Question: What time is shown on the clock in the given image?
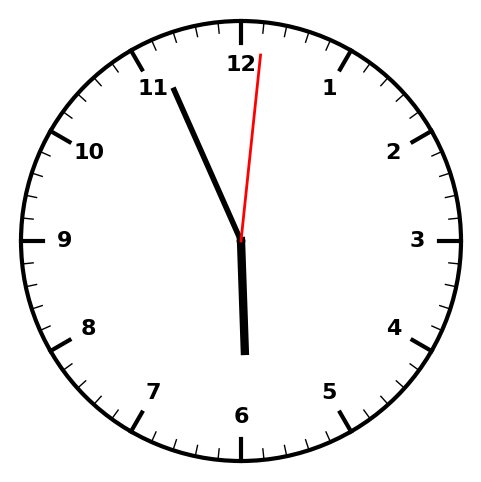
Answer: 05:56:01